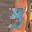
Label: 3